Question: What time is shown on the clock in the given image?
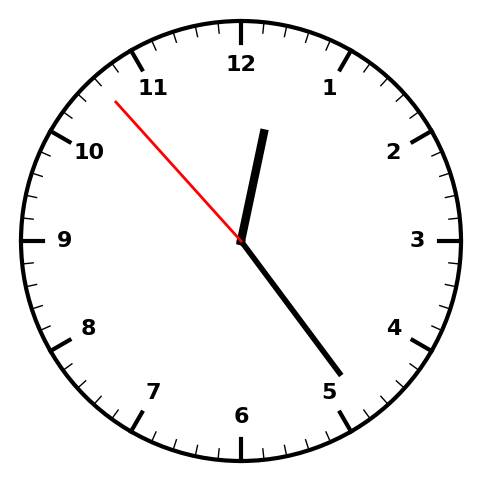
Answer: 12:23:53